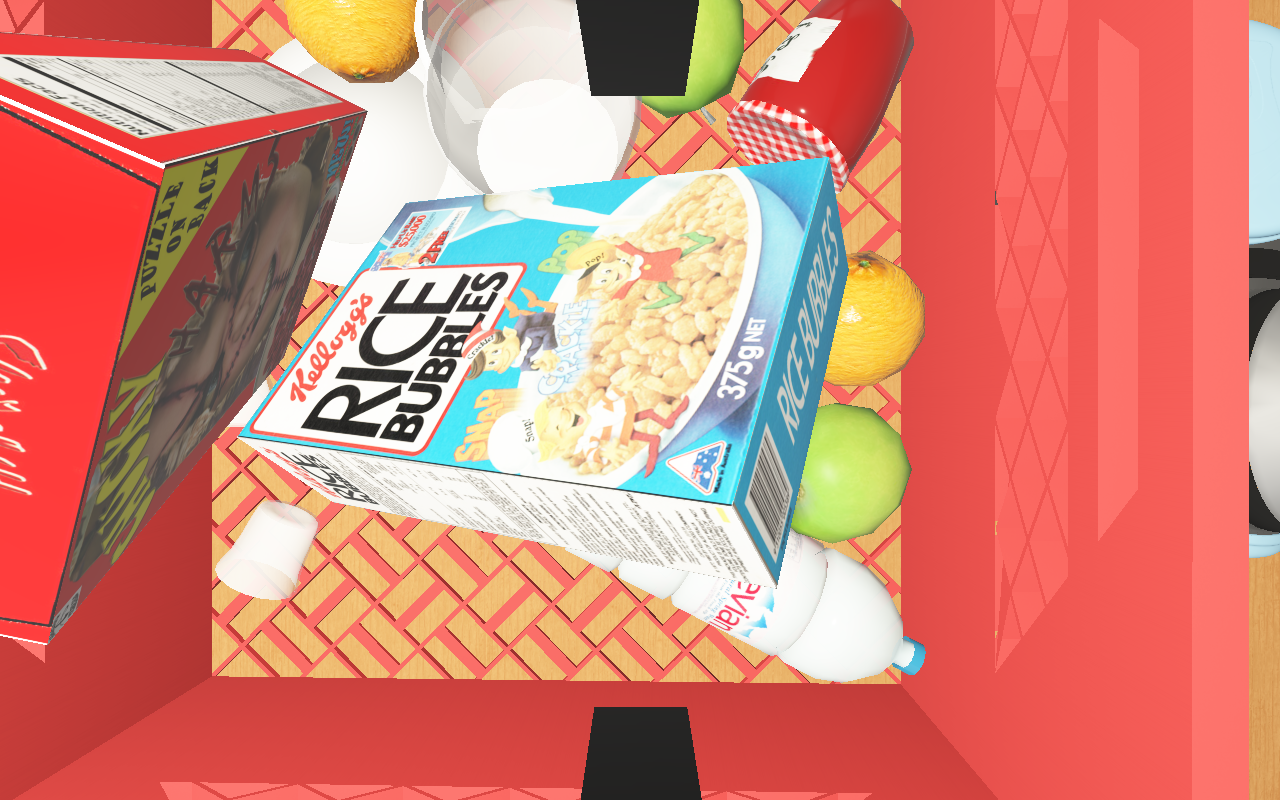
Objects in the scene:
carafe
water bottle
apple
plate
glass
wineglass
cereal box
biscuit box